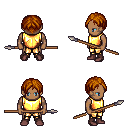
a pixel art fantasy rpg character, male body template, human, dark skin, gold chest armor, gold greaves, brunette parted hairstyle, maroon shoes, spear, four views (front, back, left, right), 2x2 character sprite sheet, small pixel art, hard edges, no anti-aliasing